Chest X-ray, PA view. Patient: 21 years old, sex M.
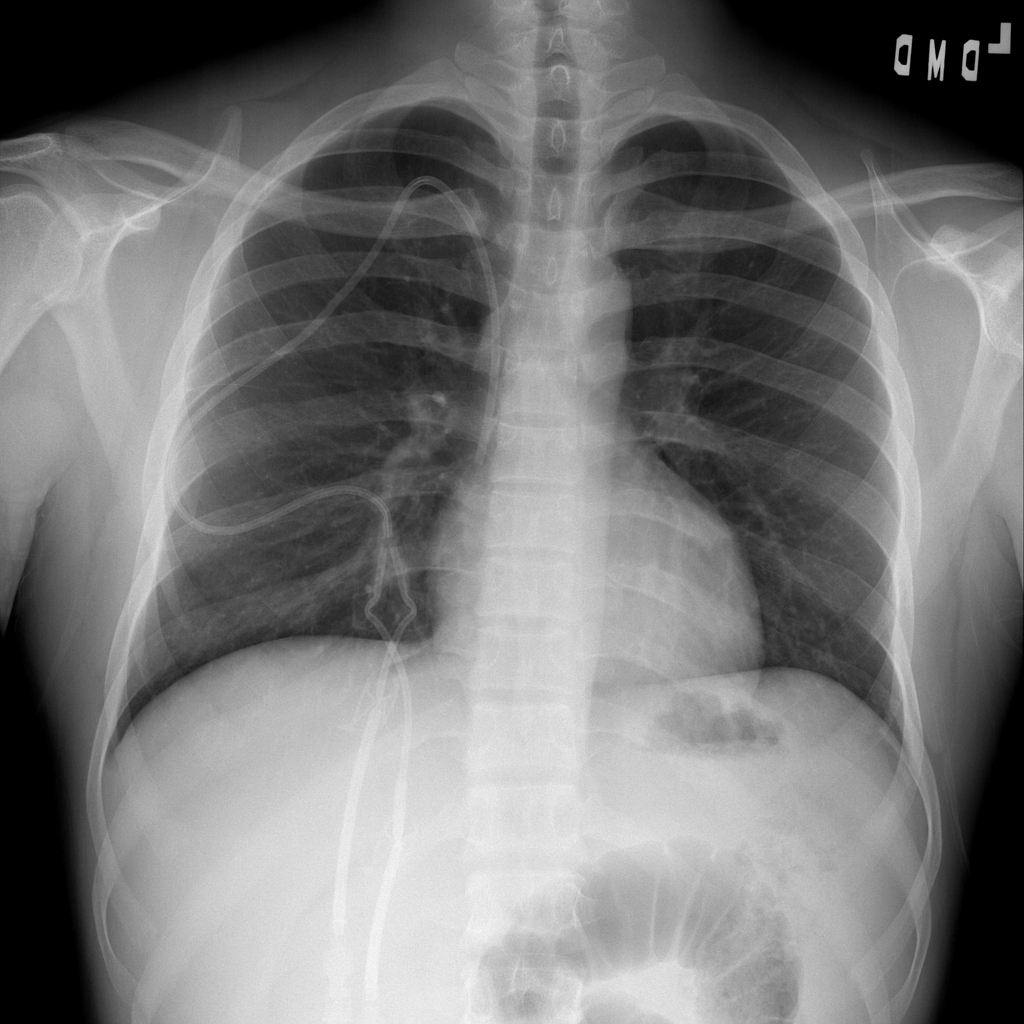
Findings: No Finding